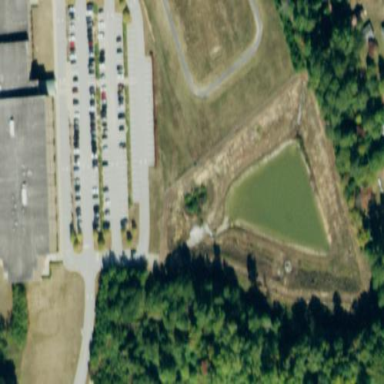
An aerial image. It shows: Detention basin used for land drainage purposes.